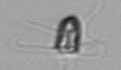
Label: Pyramimonas_morphotype1